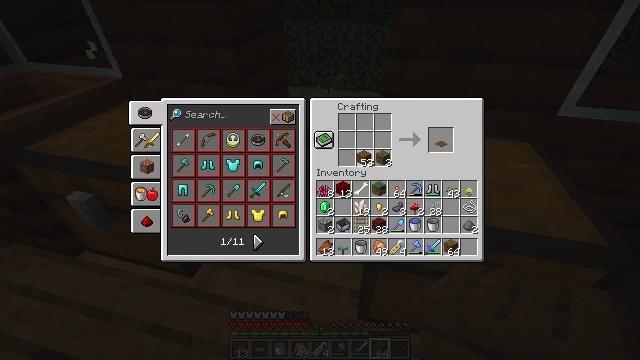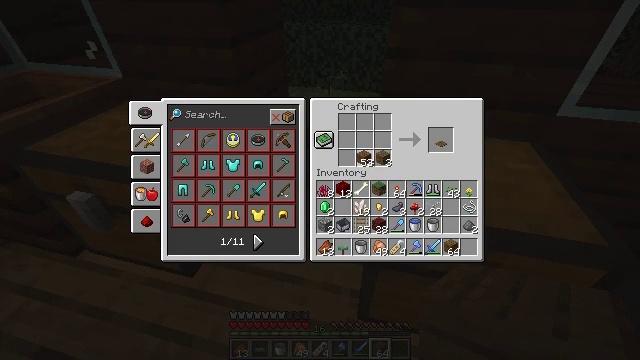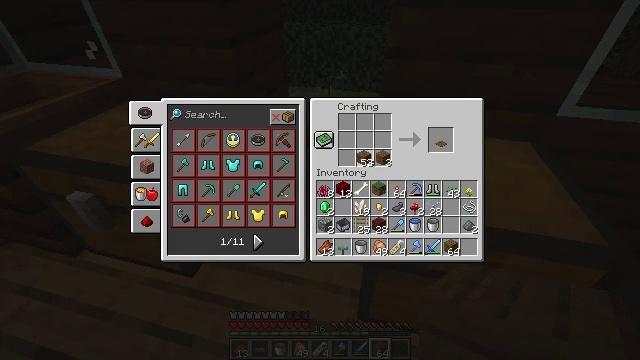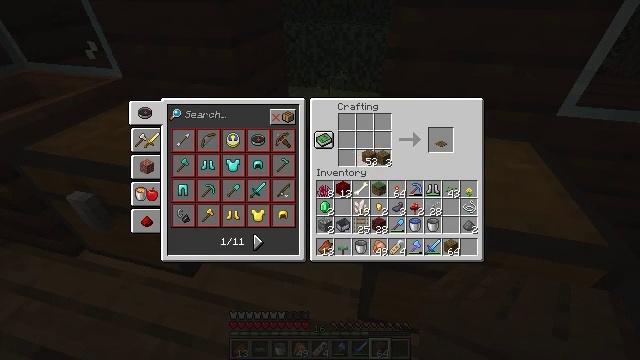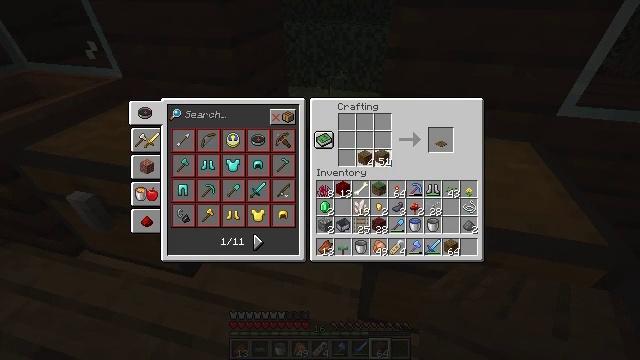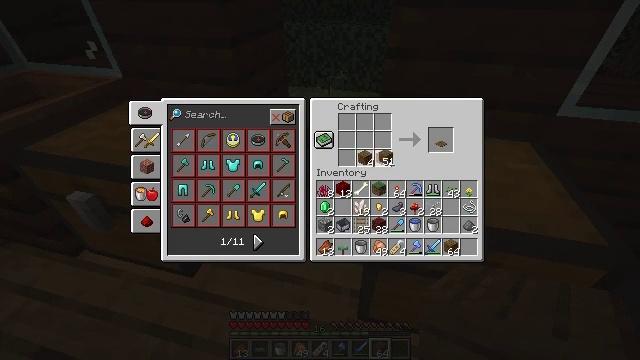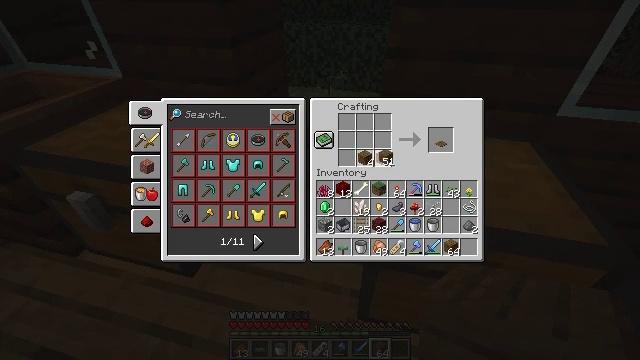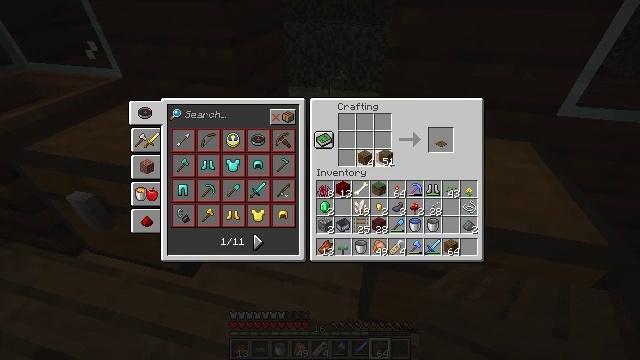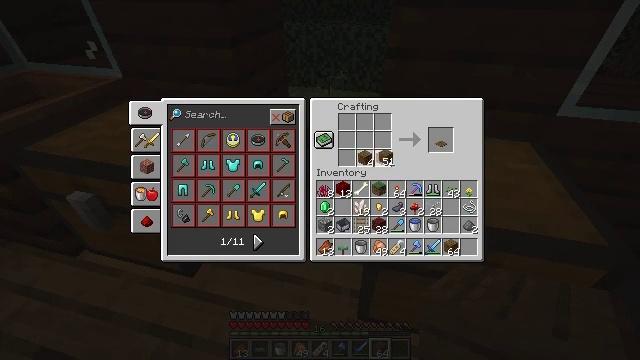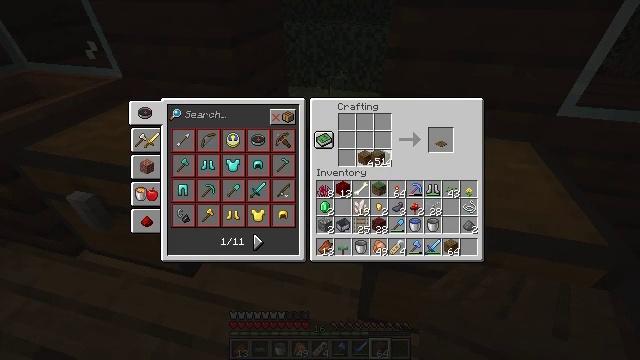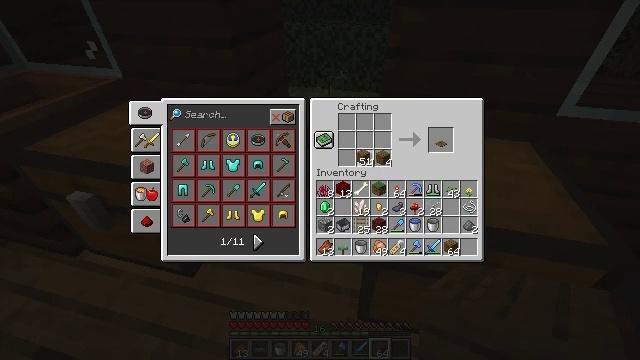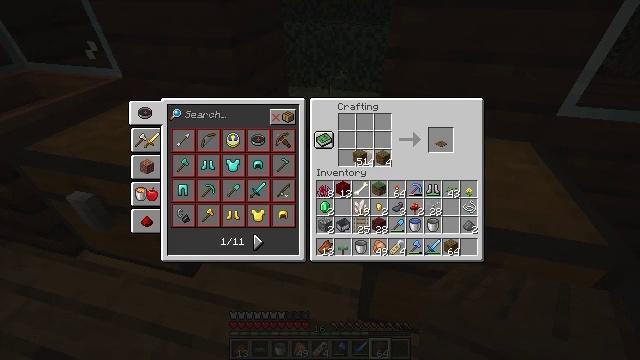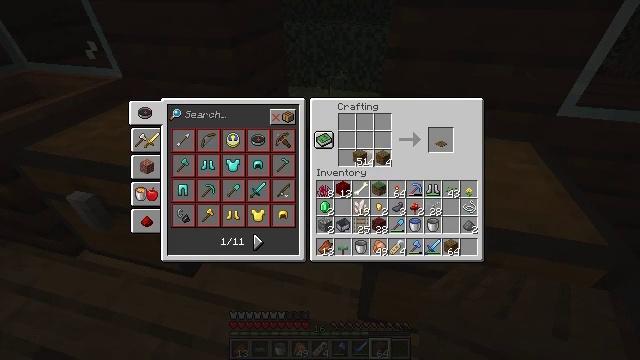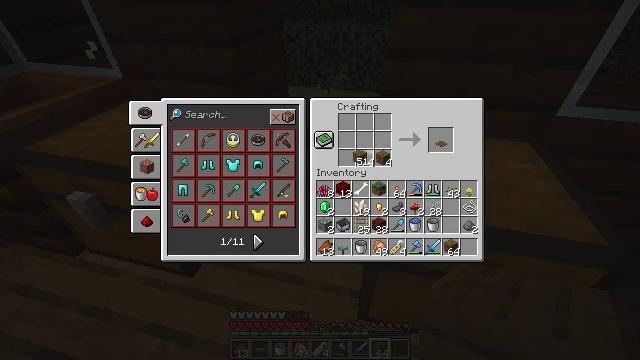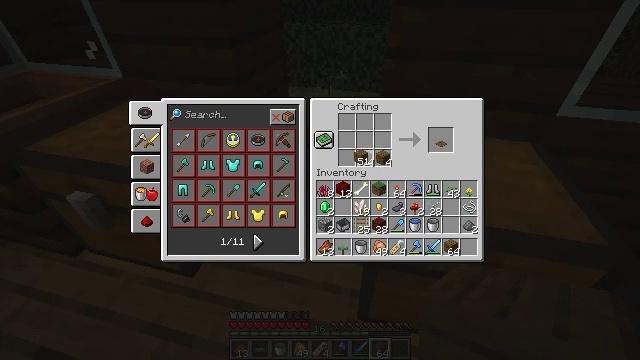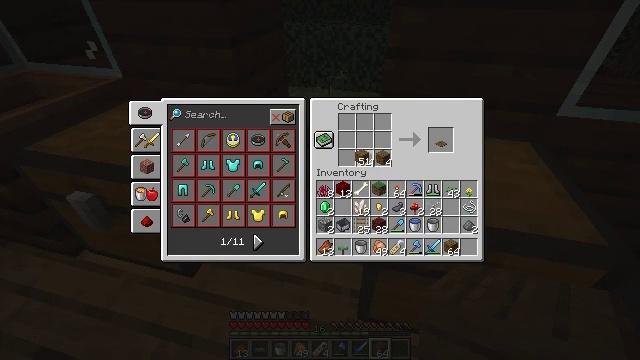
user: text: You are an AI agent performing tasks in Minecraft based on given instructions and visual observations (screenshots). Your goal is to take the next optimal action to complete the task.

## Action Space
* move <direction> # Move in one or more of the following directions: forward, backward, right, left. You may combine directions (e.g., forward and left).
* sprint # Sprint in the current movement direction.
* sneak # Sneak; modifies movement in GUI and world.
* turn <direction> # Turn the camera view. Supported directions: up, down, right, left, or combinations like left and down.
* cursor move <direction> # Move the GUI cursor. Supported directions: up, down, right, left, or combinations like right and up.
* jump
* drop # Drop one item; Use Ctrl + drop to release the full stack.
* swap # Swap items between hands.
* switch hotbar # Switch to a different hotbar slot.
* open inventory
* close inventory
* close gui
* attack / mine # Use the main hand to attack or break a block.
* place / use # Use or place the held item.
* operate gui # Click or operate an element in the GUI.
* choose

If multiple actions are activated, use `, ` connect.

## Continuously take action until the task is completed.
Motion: motion action
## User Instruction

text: Craft a spruce pressure plate.
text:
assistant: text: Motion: no_op
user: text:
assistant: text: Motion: choose
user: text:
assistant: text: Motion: choose
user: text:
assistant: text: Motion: cursor move right, choose
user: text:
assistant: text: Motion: choose
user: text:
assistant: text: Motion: choose
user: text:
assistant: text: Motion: choose
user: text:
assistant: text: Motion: choose
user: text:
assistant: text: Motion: cursor move left, choose
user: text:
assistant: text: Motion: cursor move left
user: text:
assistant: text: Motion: no_op
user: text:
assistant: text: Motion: no_op
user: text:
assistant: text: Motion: no_op
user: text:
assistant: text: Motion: no_op
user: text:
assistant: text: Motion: no_op
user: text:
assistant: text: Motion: no_op
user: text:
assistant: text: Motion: no_op
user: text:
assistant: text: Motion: no_op
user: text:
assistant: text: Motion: choose
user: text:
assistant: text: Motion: choose
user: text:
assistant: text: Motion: cursor move right, choose
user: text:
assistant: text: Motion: choose
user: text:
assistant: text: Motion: choose
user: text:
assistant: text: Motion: choose
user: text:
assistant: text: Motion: choose
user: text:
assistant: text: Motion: choose
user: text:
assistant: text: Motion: no_op
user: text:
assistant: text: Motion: no_op
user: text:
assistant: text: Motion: no_op
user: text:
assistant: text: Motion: no_op